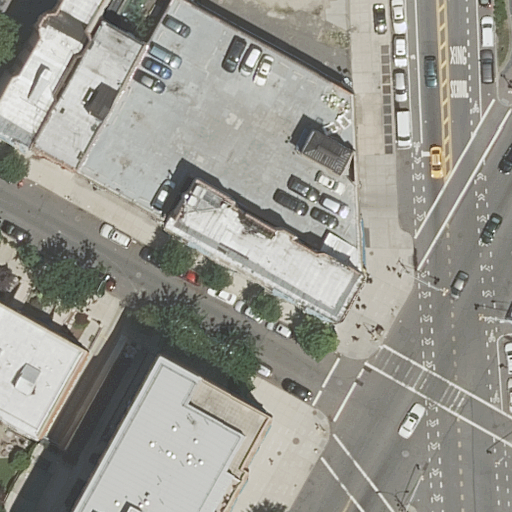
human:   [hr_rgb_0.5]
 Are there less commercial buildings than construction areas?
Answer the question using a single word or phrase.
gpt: no

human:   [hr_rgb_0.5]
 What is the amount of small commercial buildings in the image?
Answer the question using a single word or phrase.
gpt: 0

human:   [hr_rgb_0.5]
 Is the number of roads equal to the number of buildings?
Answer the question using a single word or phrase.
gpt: no

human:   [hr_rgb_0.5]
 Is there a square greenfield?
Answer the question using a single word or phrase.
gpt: no

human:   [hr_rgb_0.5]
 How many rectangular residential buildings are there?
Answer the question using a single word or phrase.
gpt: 5

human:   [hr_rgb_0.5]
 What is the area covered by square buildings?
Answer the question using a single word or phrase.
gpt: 0m2

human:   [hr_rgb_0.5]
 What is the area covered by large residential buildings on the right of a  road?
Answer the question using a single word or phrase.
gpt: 0m2

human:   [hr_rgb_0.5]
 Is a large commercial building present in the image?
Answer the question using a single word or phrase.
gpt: no

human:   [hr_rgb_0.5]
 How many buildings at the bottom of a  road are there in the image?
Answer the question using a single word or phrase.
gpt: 4

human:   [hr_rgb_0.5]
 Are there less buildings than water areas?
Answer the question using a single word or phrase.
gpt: no

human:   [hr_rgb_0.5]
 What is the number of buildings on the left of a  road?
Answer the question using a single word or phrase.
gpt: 9

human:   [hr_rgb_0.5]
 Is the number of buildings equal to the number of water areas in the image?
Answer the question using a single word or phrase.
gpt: no

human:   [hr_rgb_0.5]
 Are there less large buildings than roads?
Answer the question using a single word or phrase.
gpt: yes

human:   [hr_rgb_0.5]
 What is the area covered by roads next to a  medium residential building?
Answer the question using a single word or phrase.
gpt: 0m2

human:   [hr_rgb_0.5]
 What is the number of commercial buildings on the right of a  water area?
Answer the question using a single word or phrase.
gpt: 0

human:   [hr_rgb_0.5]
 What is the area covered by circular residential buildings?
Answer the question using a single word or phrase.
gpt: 0m2

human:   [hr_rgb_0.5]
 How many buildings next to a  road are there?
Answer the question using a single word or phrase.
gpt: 9

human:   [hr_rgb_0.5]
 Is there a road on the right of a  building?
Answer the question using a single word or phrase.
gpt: yes

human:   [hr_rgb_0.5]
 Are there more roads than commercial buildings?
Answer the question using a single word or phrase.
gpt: yes

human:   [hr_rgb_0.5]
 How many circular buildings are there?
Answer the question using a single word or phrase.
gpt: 0

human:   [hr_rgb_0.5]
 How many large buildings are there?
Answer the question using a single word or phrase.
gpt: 1

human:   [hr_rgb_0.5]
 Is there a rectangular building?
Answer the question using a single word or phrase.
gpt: yes

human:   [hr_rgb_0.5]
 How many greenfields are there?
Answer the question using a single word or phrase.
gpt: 0

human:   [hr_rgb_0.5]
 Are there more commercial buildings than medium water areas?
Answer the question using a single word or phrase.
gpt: no

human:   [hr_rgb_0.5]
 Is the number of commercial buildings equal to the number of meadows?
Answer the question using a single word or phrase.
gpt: yes

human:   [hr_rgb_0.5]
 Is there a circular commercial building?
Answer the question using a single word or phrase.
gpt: no

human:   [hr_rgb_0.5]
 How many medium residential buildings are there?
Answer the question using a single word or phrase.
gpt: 5

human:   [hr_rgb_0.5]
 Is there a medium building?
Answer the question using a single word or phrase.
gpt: yes

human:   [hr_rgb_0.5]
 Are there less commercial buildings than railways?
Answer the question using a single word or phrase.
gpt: no

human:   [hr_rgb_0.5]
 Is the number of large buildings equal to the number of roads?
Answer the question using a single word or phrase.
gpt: no

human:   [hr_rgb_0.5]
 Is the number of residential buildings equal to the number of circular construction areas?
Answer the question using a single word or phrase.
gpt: no

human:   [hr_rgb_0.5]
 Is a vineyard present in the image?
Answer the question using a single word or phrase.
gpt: no

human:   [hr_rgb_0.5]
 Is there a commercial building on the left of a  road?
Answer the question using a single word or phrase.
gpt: no

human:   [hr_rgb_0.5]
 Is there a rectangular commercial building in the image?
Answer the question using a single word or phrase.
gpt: no

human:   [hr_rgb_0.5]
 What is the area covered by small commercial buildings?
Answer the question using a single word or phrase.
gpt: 0m2

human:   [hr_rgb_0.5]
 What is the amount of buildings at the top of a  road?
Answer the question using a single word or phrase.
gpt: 8

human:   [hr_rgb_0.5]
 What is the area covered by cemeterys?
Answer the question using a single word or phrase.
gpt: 0m2